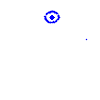
Particle: pion